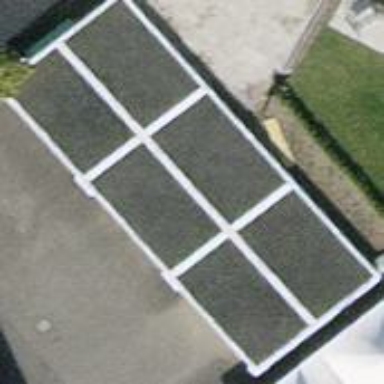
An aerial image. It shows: View of roof of building.